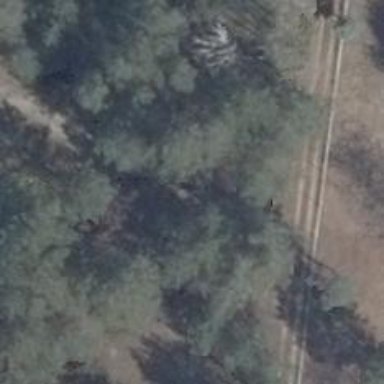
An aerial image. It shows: Track with grade 5 tracktype.